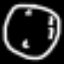
Label: clock